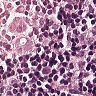
Metastatic tissue present: yes